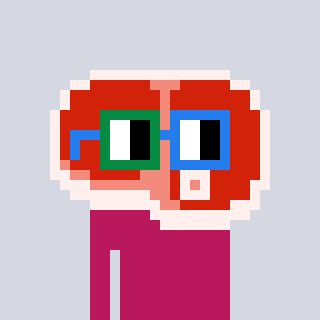
a pixel art character with square green and blue glasses, a steak-shaped head and a darkpink-colored body on a cool background